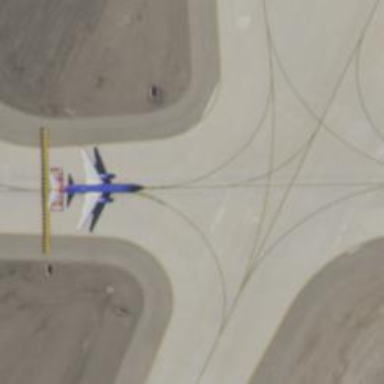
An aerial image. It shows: Image of taxiway at airport.